Question: I have designed a simple modal that works similarly as the JavaScript confirm when the user tries to delete any entity. When user clicks on the 'delete' icon, on the click event of the icon the following modal is launched.

If the user click 'Yes', an ajax request is sent to delete the item. It works perfectly when the first ajax request is sent. But when the user tries to perform the same operation again it sends two requests and so on for the next attempts. I can not figure out what is going wrong.
Here is my HTML for the 'delete icon':
'''
<a href="javascript:void(0)" class="btn btn-default">
<?php echo $item_name . " "; ?>
<i class="fa fa-times delete_item" data-url="<?php echo $url; ?>" data-item_id="<?php echo $item['id']; ?>" ></i></a>
'''
for the modal:
'''
<div class="modal fade">
<div class="modal-dialog">
<div class="modal-content">
<div class="modal-body">
<h5 style="text-align:center;">Do you want to delete this item?</h5>
<br />
<div>
<button type="button" class="btn btn-danger pull-right confirm_delete">Yes</button>
<button type="button" class="btn btn-default pull-right" data-dismiss="modal">No</button>
</div>
<br />
</div>
</div>
</div>
'''
Here is my JavaScript:
'''
$('body').on('click', '.delete_item', function(e){
e.preventDefault();
var url = $(this).data('url');
var data = 'item_id=' + $(this).data('item_id');
var btn = $(this);
$(btn).parents('form').children('.modal').modal('show');
$('.modal-body').on('click', '.confirm_delete', function(e){
e.preventDefault();
var confirm = $(this);
$.ajax({
type: 'post',
url: url,
data: data,
dataType: 'json',
cache: false,
success: function(data){
if(data.status)
{
$(btn).parent('.btn').remove();
}
else
{
alert('error');
}
},
complete: function(){
$(confirm).parents('.modal').modal('hide');
}
});
});
'''
});
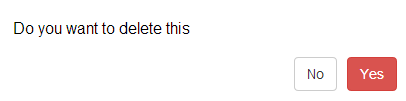
Answer: It is because there are multiple click event handlers registered when the second delete button is clicked.
Remove the previous handler using 'off()' as one solution
'''
$('body').on('click', '.delete_item', function (e) {
e.preventDefault();
var url = $(this).data('url');
var data = 'item_id=' + $(this).data('item_id');
var btn = $(this);
$(btn).parents('form').children('.modal').modal('show');
$('.modal-body').off('click.confirm').on('click.confirm', '.confirm_delete', function (e) {
e.preventDefault();
var confirm = $(this);
$.ajax({
type: 'post',
url: url,
data: data,
dataType: 'json',
cache: false,
success: function (data) {
if (data.status) {
$(btn).parent('.btn').remove();
} else {
alert('error');
}
},
complete: function () {
$(confirm).parents('.modal').modal('hide');
}
});
});
});
'''